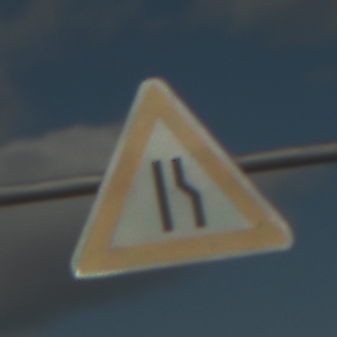
Verkehrszeichen: EinseitigVerengteFahrbahnRechts
Umgebung: Outdoor, RoadRail
Tageszeit: MorningAfternoon
Wetter: PartlyCloudy
Licht: Natural
Jahreszeit: NotSpecified
Kontrast: HighContrast